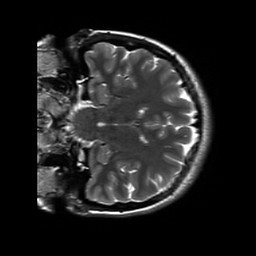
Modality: T2w
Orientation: coronal
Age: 23
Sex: female
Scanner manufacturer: siemens
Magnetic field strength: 3 T
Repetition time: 8.53 s
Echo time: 0.091 s